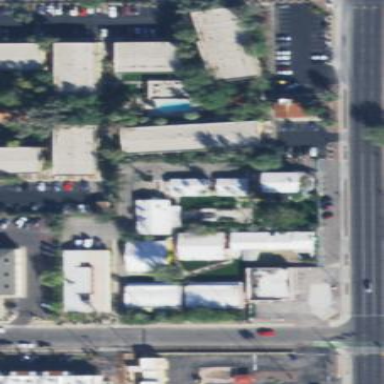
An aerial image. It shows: Residential area with apartments.